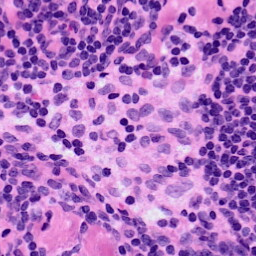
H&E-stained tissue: LymphNode